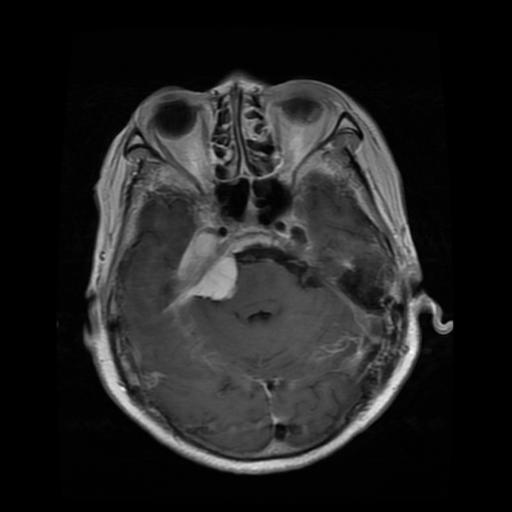
Label: meningioma